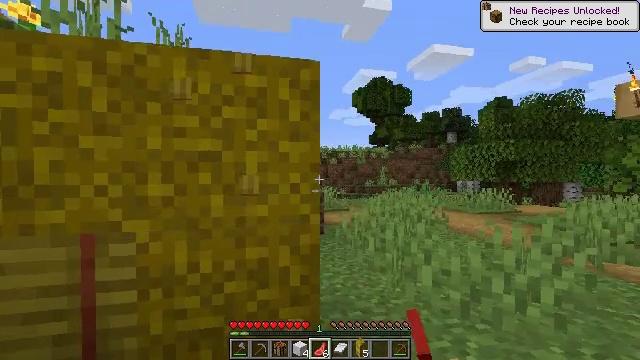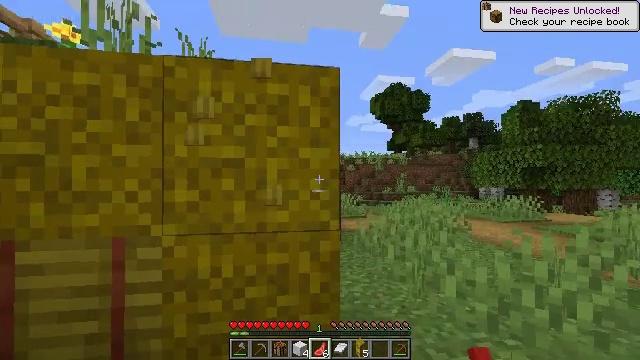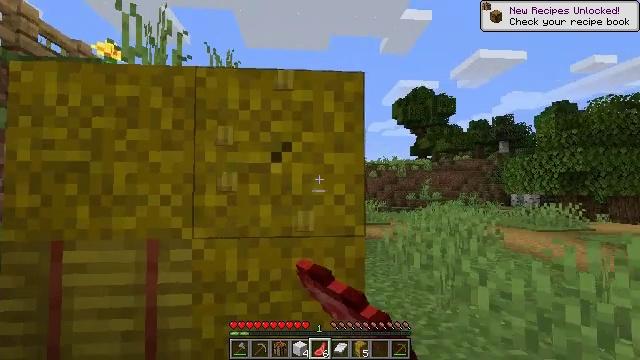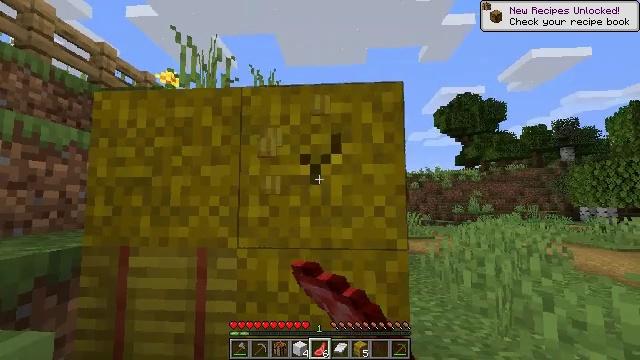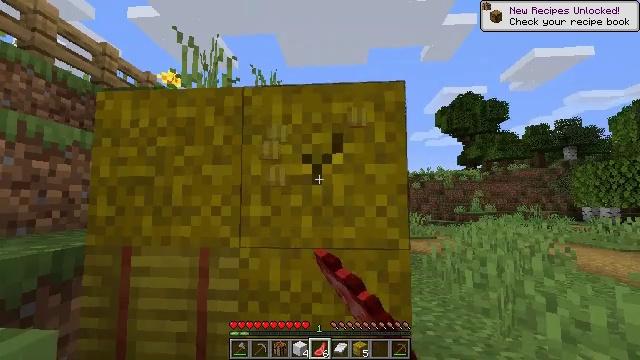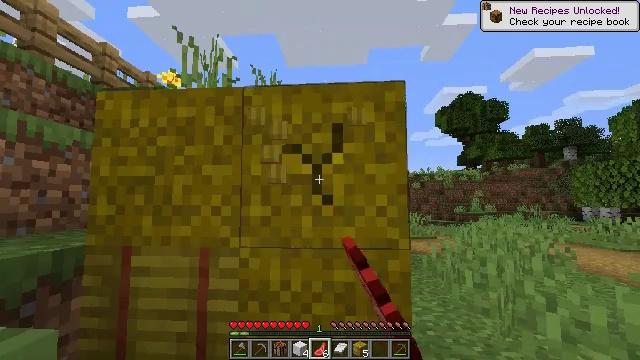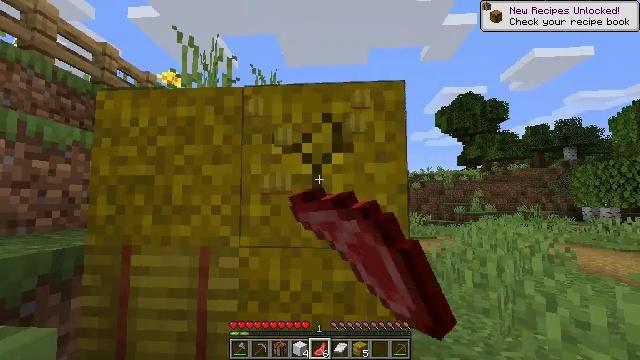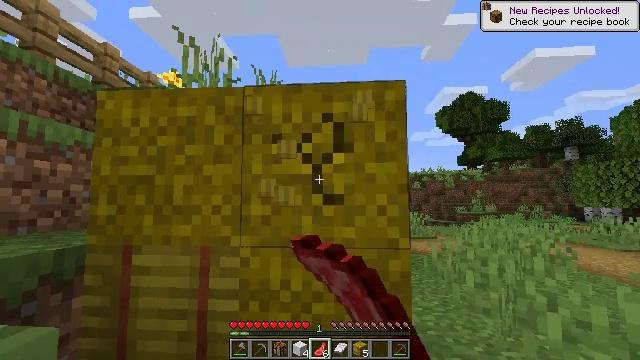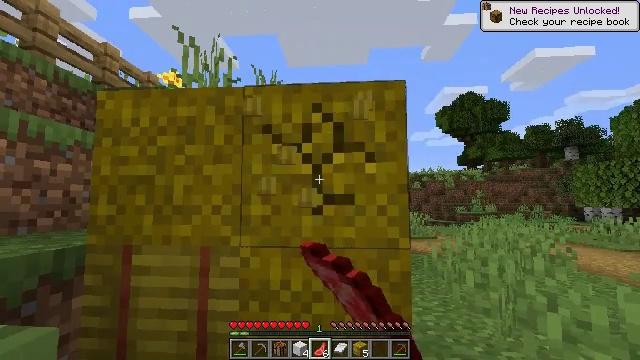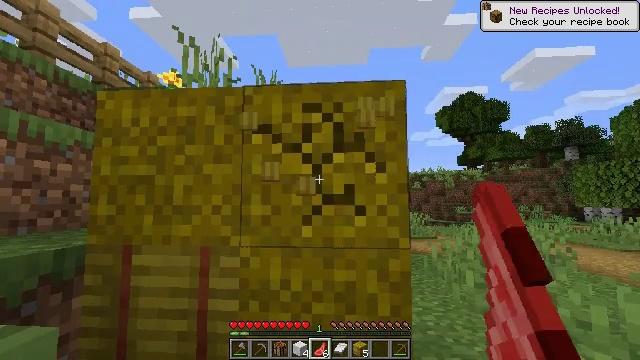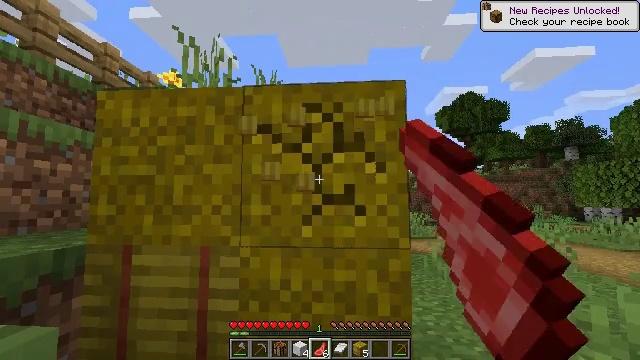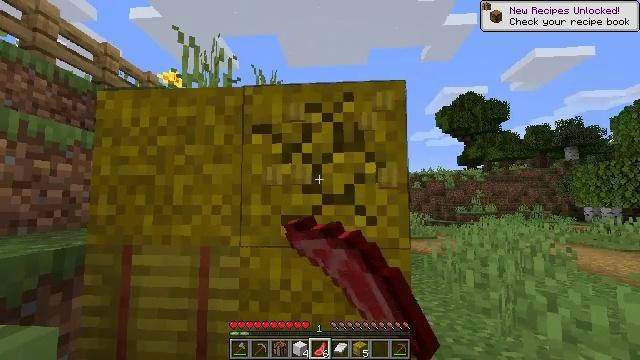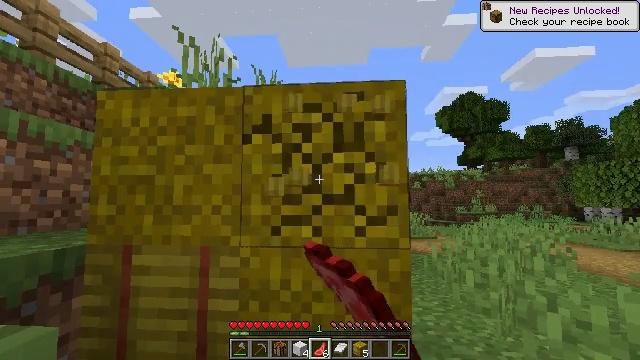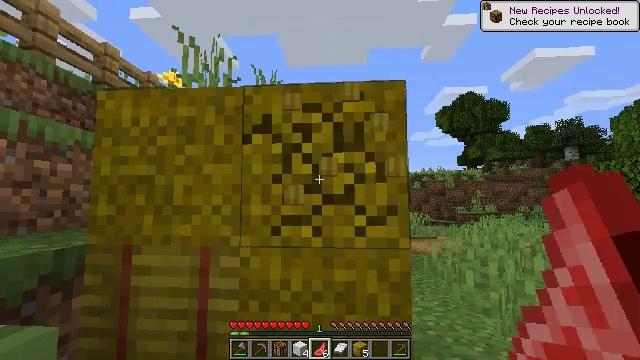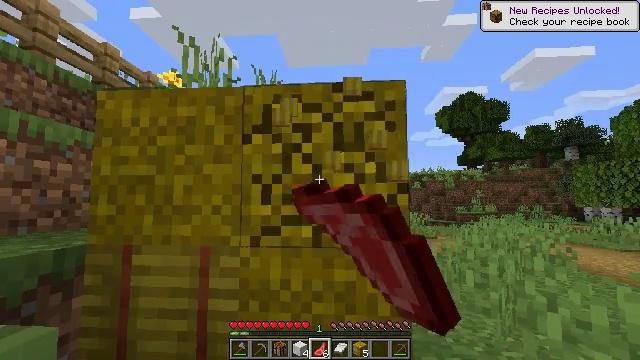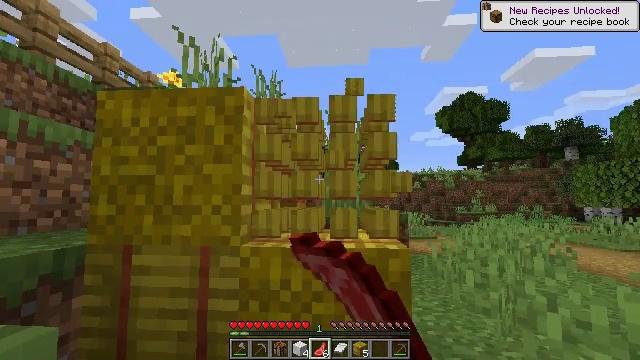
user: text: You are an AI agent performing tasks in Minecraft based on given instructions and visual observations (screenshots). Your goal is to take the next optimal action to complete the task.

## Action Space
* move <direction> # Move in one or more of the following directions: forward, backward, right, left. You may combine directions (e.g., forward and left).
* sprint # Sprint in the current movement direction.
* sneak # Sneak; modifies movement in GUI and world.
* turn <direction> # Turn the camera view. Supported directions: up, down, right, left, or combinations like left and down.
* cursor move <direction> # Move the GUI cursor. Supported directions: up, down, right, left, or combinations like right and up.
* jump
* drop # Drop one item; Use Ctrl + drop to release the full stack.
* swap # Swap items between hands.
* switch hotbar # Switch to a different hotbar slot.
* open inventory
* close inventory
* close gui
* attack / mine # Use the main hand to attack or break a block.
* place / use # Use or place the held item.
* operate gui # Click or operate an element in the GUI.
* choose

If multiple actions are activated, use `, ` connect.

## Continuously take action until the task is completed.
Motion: motion action
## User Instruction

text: Break the hay block to collect it.
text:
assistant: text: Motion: sneak, turn left and up, attack / mine
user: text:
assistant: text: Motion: sneak, turn left and up, attack / mine
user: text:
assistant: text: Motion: sneak, turn left and up, attack / mine
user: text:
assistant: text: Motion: sneak, attack / mine
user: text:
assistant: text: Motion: sneak, attack / mine
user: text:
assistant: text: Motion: sneak, attack / mine
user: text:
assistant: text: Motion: sneak, attack / mine
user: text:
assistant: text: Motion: sneak, attack / mine
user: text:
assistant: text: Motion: sneak, attack / mine
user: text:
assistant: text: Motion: sneak, attack / mine
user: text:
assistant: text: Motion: sneak, attack / mine
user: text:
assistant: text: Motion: sneak, attack / mine
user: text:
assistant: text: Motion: sneak, attack / mine
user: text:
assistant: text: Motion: sneak, attack / mine
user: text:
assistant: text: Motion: sneak, attack / mine
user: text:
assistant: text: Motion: sneak, attack / mine
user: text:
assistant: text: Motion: move forward and move right, sneak, attack / mine
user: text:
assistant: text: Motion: move forward and move right, sneak, turn left and down, attack / mine
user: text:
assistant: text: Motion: move forward and move right, sneak, turn left and down, attack / mine
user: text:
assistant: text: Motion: move forward and move right, sneak, turn down, attack / mine
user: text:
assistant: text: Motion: move forward and move right, sneak, attack / mine
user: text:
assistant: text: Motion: move forward and move right, sneak, attack / mine
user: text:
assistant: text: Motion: move forward and move right, sneak, turn left, attack / mine
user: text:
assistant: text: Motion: move forward and move right, sneak, turn left, attack / mine
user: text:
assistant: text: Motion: move forward and move right, sneak, turn left, attack / mine
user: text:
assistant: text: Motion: move forward and move right, sneak, turn left, attack / mine
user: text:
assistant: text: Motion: move forward and move right, sneak, turn left, attack / mine
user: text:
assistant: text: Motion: move forward and move right, sneak, attack / mine
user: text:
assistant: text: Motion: move forward and move right, sneak, turn left and down, attack / mine
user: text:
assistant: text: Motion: move right, sneak, turn left, attack / mine